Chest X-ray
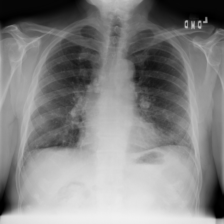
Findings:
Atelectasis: negative
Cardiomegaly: negative
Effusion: negative
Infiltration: negative
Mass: negative
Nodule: positive
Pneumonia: negative
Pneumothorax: negative
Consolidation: negative
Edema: negative
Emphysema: negative
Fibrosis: negative
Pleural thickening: negative
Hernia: negative